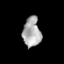
Tissue: prostate
Cell type: T cells
Senescence score: 0.3589
Nuclear area (px): 520
Mean DAPI intensity: 170.363